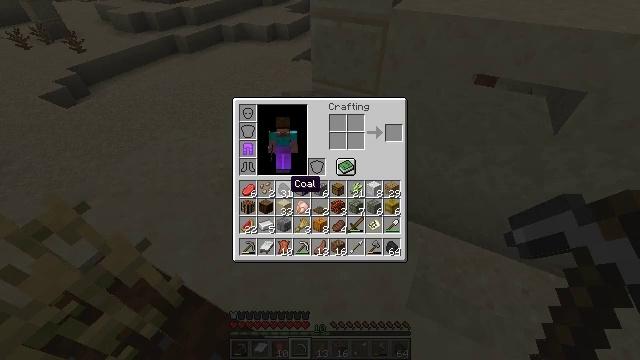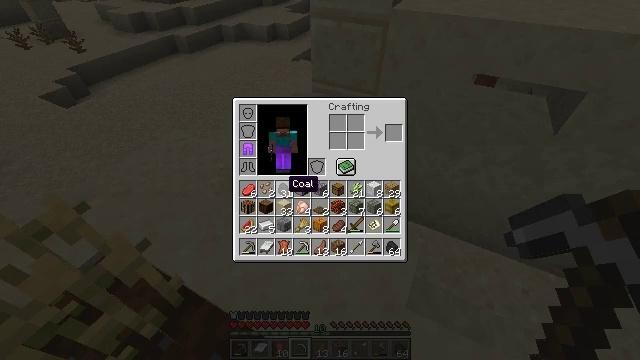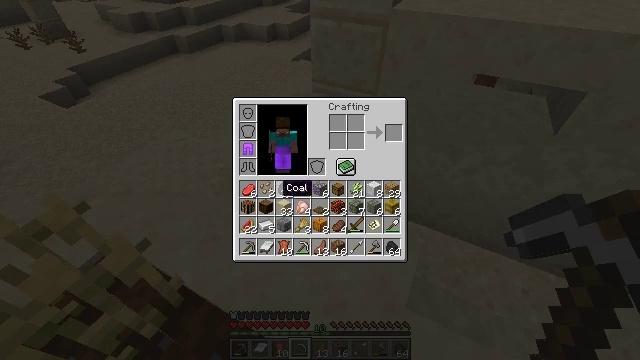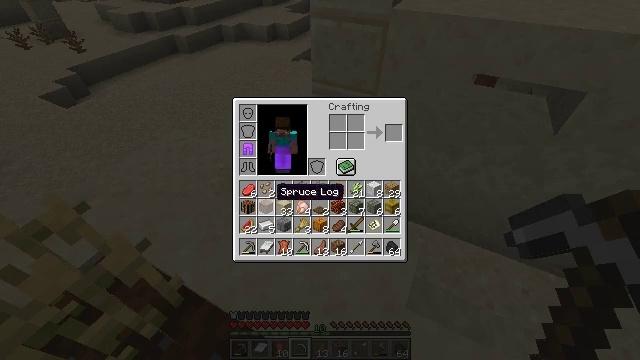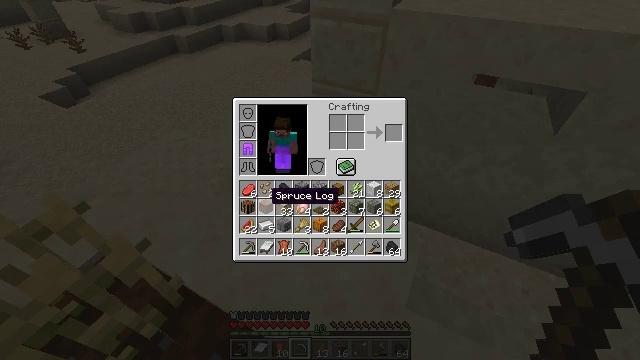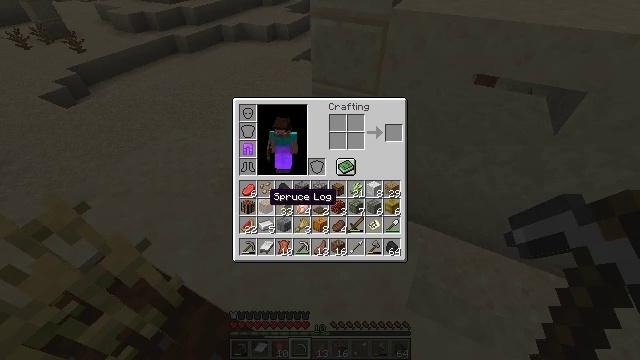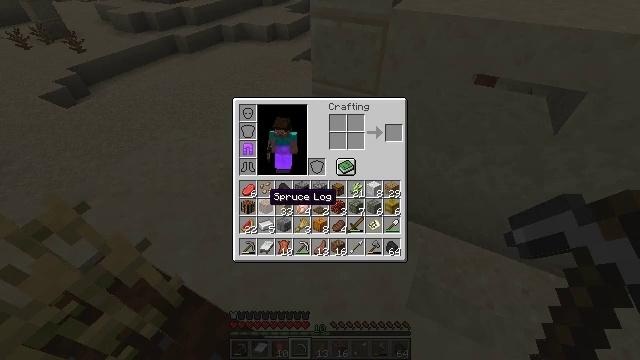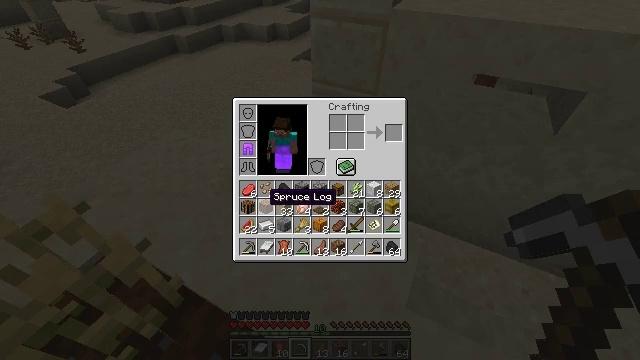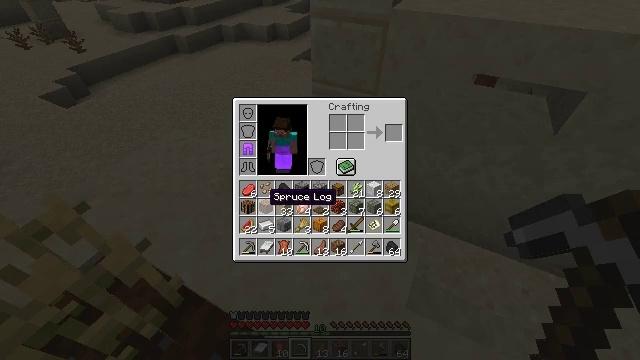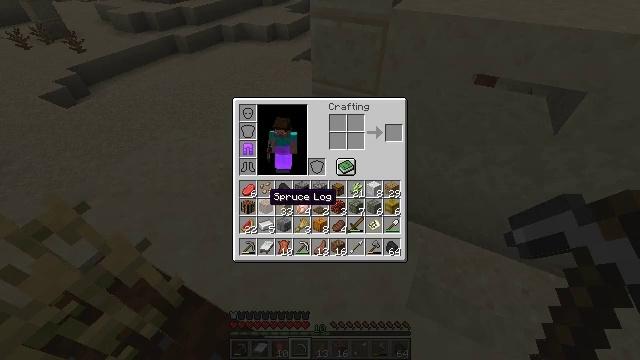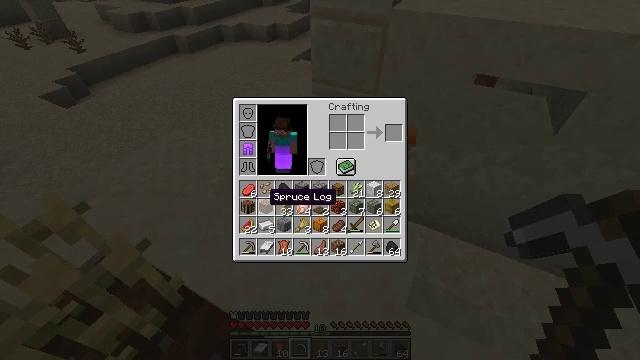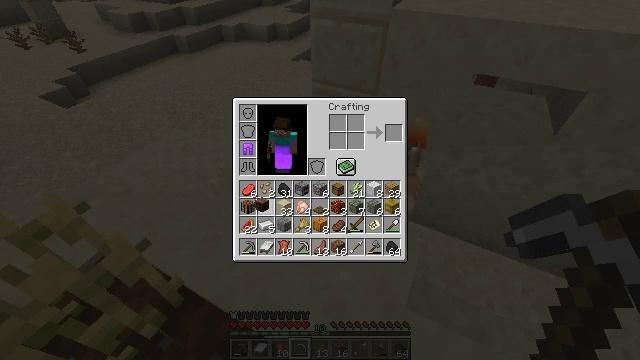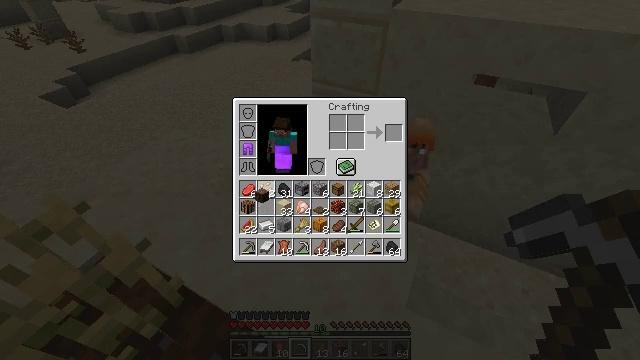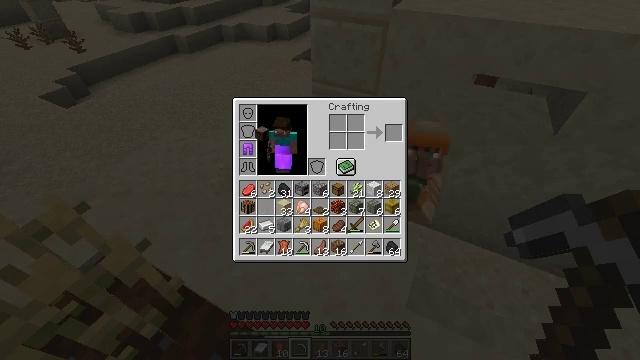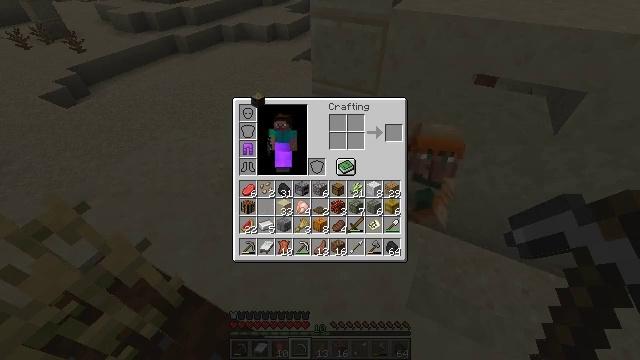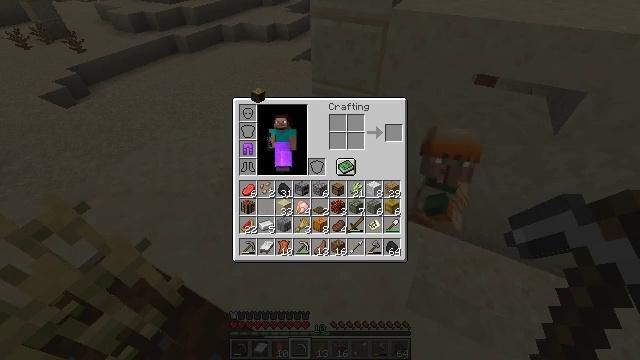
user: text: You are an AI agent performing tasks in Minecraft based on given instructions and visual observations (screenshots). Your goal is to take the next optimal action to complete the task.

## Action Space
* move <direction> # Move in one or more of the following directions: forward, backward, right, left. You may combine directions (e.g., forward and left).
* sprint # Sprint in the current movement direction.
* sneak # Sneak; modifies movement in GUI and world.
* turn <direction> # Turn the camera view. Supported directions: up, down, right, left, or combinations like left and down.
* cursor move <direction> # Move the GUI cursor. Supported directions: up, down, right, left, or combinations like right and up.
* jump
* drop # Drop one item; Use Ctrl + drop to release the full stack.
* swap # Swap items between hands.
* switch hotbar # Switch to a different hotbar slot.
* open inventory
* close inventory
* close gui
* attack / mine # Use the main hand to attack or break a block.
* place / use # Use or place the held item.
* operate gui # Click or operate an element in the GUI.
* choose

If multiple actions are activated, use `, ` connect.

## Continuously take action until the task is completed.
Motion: motion action
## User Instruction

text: Drop a spruce log.
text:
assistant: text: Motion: no_op
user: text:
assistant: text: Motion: no_op
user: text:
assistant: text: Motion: no_op
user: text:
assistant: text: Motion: no_op
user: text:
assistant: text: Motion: no_op
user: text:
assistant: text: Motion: no_op
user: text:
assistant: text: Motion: no_op
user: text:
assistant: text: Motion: no_op
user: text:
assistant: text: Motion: no_op
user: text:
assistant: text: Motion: no_op
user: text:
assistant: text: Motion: operate gui
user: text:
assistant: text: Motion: cursor move up, operate gui
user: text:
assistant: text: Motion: cursor move up
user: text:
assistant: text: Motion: cursor move up
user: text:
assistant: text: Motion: no_op
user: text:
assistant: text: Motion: no_op
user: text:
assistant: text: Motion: no_op
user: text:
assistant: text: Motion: cursor move up
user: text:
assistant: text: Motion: cursor move up
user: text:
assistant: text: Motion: no_op
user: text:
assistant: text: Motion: operate gui
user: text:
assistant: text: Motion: operate gui
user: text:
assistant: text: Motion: operate gui
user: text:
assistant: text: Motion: no_op
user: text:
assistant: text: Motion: no_op
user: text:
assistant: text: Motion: no_op
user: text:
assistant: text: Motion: no_op
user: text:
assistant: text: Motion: no_op
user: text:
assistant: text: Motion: no_op